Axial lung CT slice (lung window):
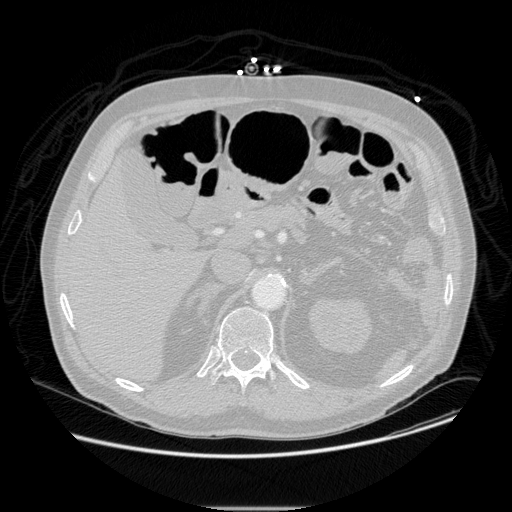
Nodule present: no